Question: I am very new to web design and development so some things might be wrong in my request. Basically, I have a web page with a bunch of span tags like this
ex:

Those span tags are the part of relatively big DOM tree and have a lot of ancestors.
As I understand, web page built by reactjs. Now my question is how in an efficient way, using JavaScript only I can get those values?
If you need additional info, please, do not hesitate to ask
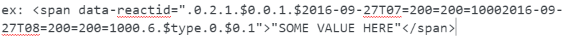
Answer: First select all '<span>' elements which have the attribute 'data-reactid'. Then you can get the reactid using '.getAttribute("data-reactid")' and the value by grabbing the spans childNode:
'''
var elements = document.querySelectorAll("span[data-reactid]");
elements.forEach(function(entry) {
console.log(entry.getAttribute("data-reactid")+ ": " + entry.childNodes[0].nodeValue);
});
'''
'''
var page = require('webpage').create();
var fs = require('fs');
var url = "http://learngitbranching.js.org/?demo";
var fileName = "output";
page.settings.userAgent = 'Mozilla/5.0 (Windows NT 6.1; WOW64) AppleWebKit/537.36 (KHTML, like Gecko) Chrome/37.0.2062.120 Safari/537.36';
page.settings.loadImages = false;
page.open(url, function(status) {
console.log("Status: " + status);
if(status === "success") {
var values = page.evaluate(function () {
var array = [].map.call( document.querySelectorAll('span[data-reactid]:not(:empty)'), function(value, index) {return value;});
return [].map.call(array.filter(function (value) {return (value.childNodes != undefined && value.childNodes[0].nodeType == Node.TEXT_NODE);}),
function (data) { return {reactid : data.getAttribute("data-reactid"), value : data.childNodes[0].nodeValue}; });
});
var string = "";
values.forEach(function(entry) {
string = string + entry.reactid+ ": " + entry.value + "
";
});
var path = fileName+'.txt';
fs.write(path, string, 'w');
}
phantom.exit();
});
'''